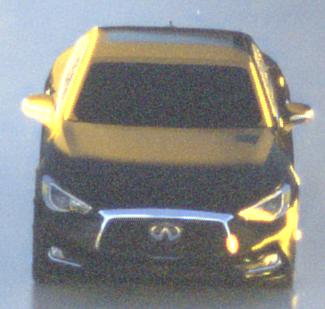
Make: Infiniti
Model: Q60 2.0t
Detailed model: Q60 (V37)
Model produced from: 2016/10
Model produced until: 2018/08
Doors: 2
Color: black
Road condition: wet road
Daytime: sunrise or sunset
Contrast: high contrast